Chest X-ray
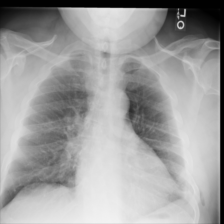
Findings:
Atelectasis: negative
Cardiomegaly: negative
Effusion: negative
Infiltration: negative
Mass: negative
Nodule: negative
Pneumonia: negative
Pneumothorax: negative
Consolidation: negative
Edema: negative
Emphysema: negative
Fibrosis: negative
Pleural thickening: negative
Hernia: negative